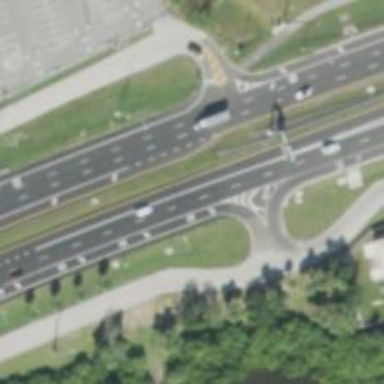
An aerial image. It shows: Trunk link highway.